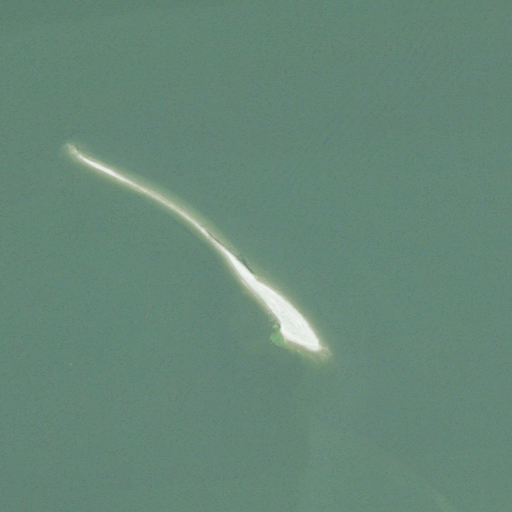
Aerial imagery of island in Rhode Island named Spar Island containing only open water